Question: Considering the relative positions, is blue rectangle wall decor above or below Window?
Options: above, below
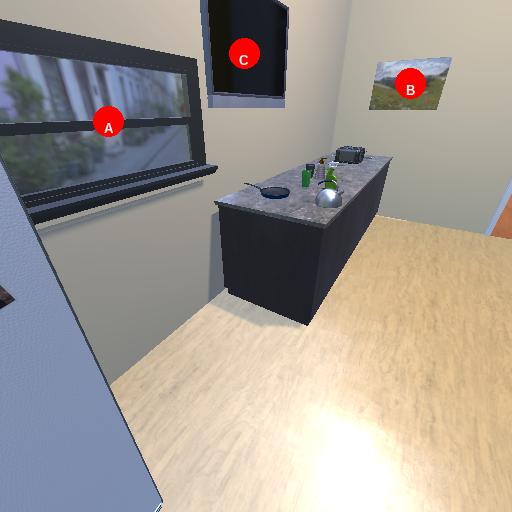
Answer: above